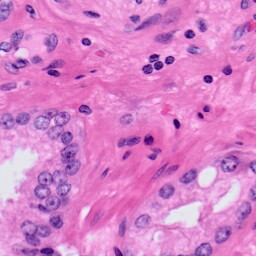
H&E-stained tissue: Prostate